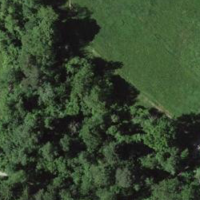
EUNIS habitat code: 41
Species observed at this site:
Anemone ranunculoides
Pyrochroa coccinea